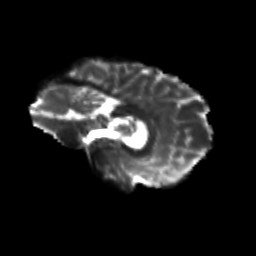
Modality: T2w
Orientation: sagittal
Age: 21
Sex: male
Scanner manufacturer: siemens
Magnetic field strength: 3 T
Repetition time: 3.5 s
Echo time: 0.125 s